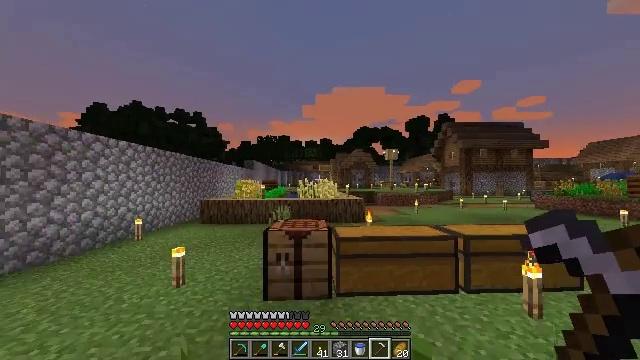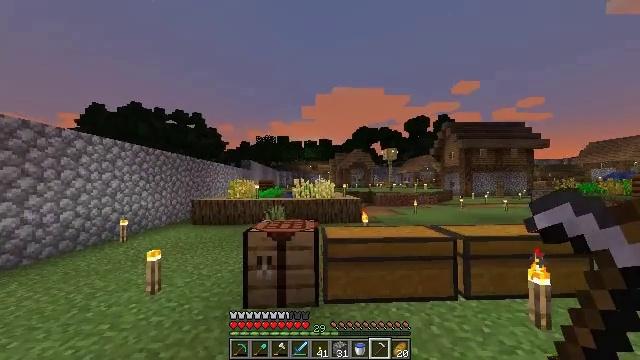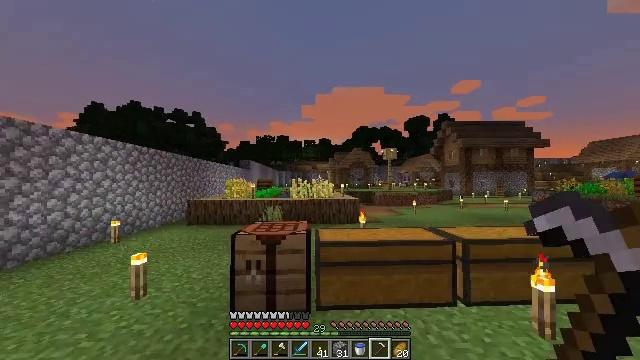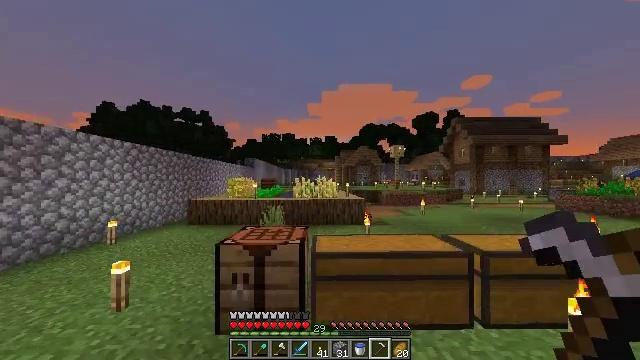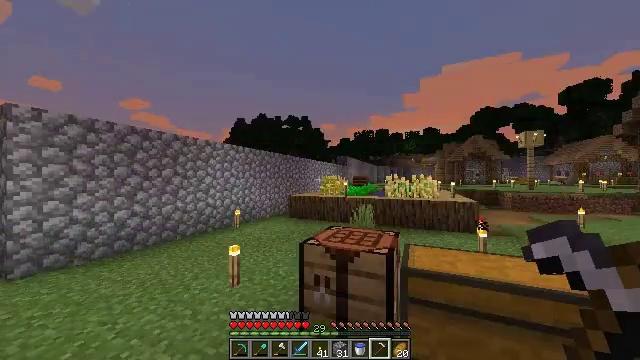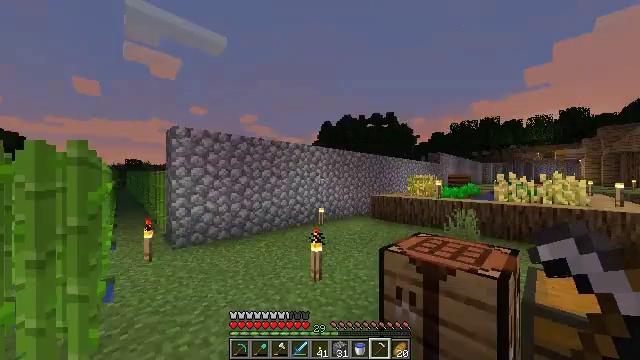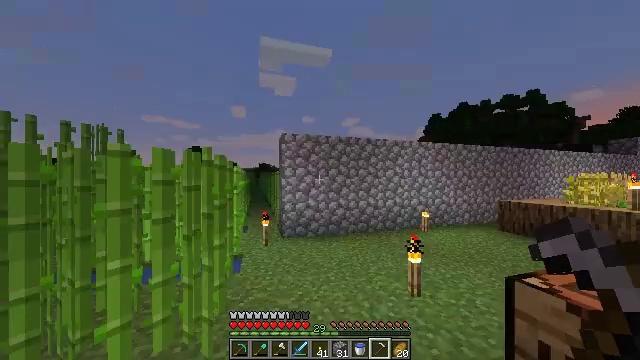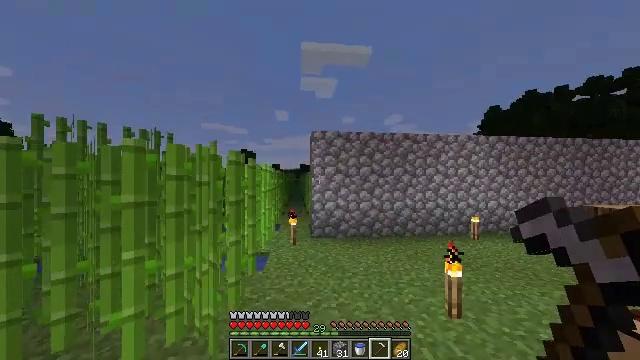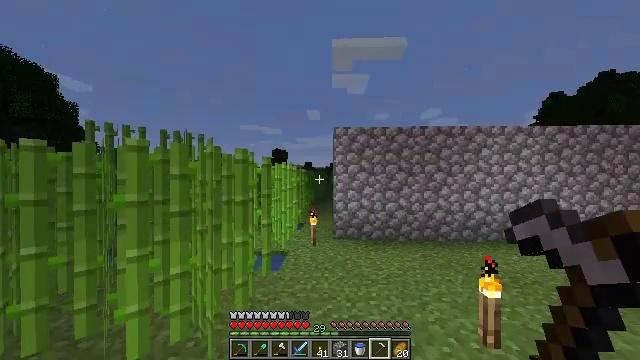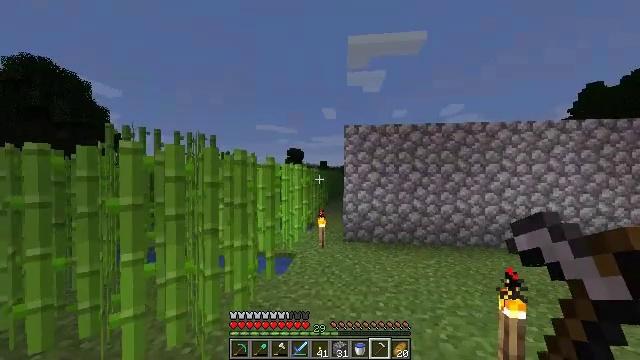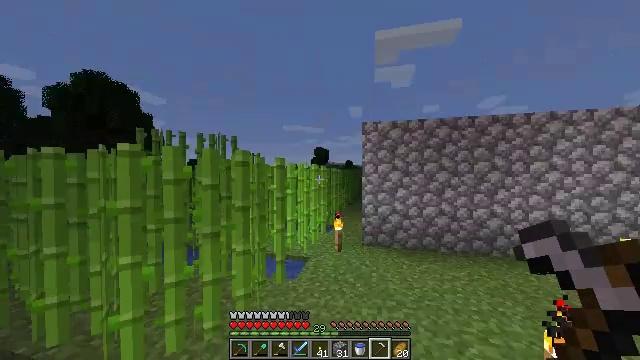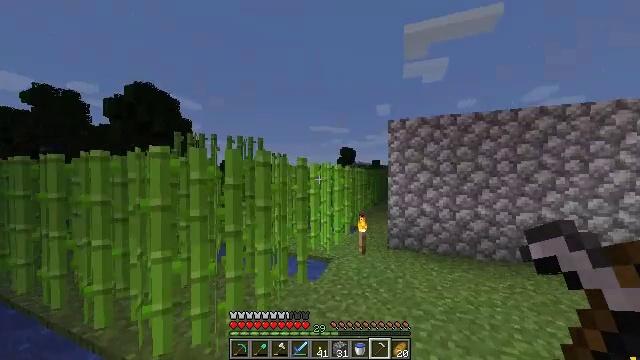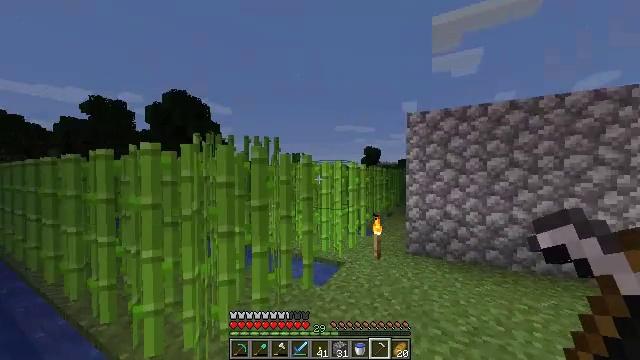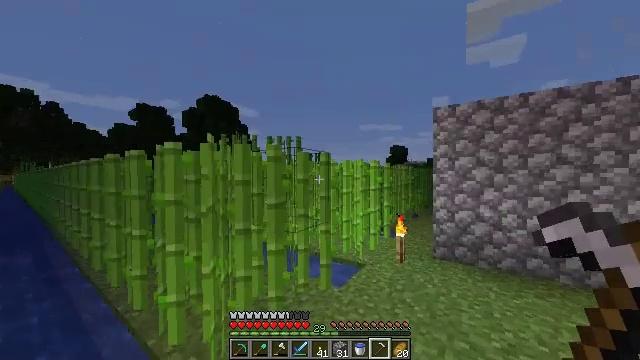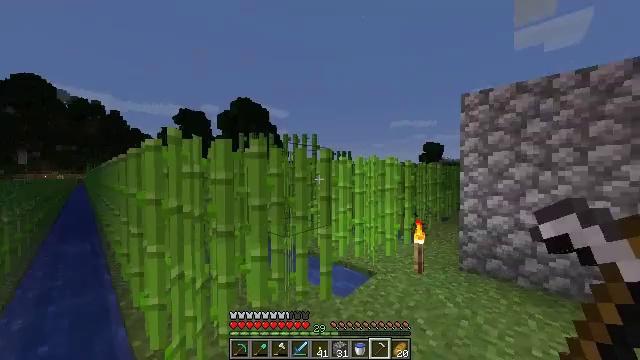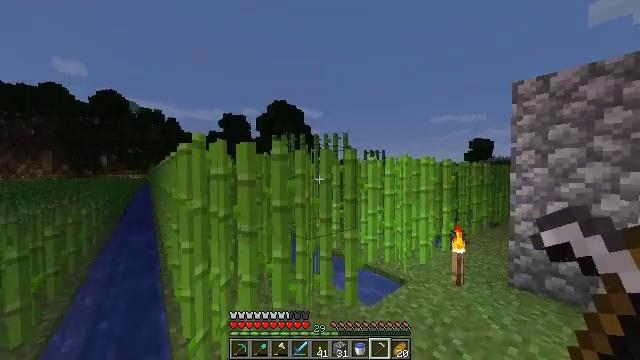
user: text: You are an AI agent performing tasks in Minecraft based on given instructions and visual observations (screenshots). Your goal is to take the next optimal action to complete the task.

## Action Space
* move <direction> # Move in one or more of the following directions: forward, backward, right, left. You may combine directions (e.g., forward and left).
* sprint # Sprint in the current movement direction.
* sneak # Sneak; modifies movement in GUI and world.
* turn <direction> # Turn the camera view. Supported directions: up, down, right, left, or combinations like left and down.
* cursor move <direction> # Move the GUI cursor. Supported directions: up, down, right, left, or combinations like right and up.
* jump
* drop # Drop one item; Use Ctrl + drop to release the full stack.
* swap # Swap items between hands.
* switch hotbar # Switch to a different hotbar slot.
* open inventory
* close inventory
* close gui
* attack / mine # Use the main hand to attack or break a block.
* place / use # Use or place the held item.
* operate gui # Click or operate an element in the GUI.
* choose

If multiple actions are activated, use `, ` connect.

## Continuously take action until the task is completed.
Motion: motion action
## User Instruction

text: Collect sugar cane near water sources.
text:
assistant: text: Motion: move forward and move right, sprint
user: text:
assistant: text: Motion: move forward, sprint
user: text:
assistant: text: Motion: move forward, sprint, turn left
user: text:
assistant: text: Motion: move forward, sprint, turn left
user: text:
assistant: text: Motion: move forward, sprint, turn left
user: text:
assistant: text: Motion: move forward and move right, sprint, turn left
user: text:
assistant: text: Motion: move forward and move right, sprint, turn left
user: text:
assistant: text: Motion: move forward and move right, sprint, turn left
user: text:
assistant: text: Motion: move forward and move right, sprint, turn left
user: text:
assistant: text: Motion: move forward and move right, sprint, turn left
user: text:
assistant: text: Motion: move forward and move right, sprint, turn left
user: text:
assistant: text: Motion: move forward and move right, sprint, turn left
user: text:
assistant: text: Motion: move forward and move right, sprint, turn left
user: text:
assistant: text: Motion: move forward and move right, sprint, turn left
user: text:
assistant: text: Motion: move forward and move right, sprint, turn left
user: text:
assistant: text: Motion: move right, sprint, turn left
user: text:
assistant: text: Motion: move right, sprint, turn left
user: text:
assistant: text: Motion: move right, sprint, turn left
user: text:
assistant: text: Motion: move right, sprint, turn left
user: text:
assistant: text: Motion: move right, sprint
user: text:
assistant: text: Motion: move left, sprint, attack / mine
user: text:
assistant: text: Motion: move forward and move left, sprint, turn right, attack / mine
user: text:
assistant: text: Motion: move forward and move left, sprint, turn right, attack / mine
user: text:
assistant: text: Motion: move forward and move right, sprint, attack / mine
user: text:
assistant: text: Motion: move forward and move right, sprint, attack / mine
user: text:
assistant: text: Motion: move forward and move right, sprint, turn left, attack / mine
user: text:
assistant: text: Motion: move forward and move right, sprint, turn left, attack / mine
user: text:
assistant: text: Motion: move forward and move left, sprint, attack / mine
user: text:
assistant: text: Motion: move forward and move left, sprint, attack / mine
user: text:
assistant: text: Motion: move left, sprint, attack / mine